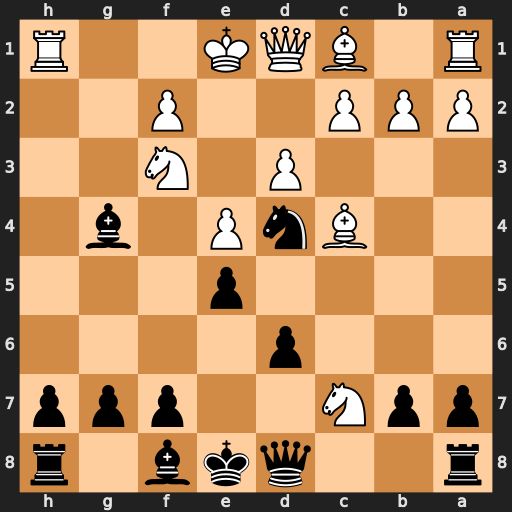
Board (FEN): r2qkb1r/ppN2ppp/3p4/4p3/2BnP1b1/3P1N2/PPP2P2/R1BQK2R
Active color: b
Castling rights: KQkq
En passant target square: -
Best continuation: Qxc7 Nxd4 Bxd1